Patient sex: M
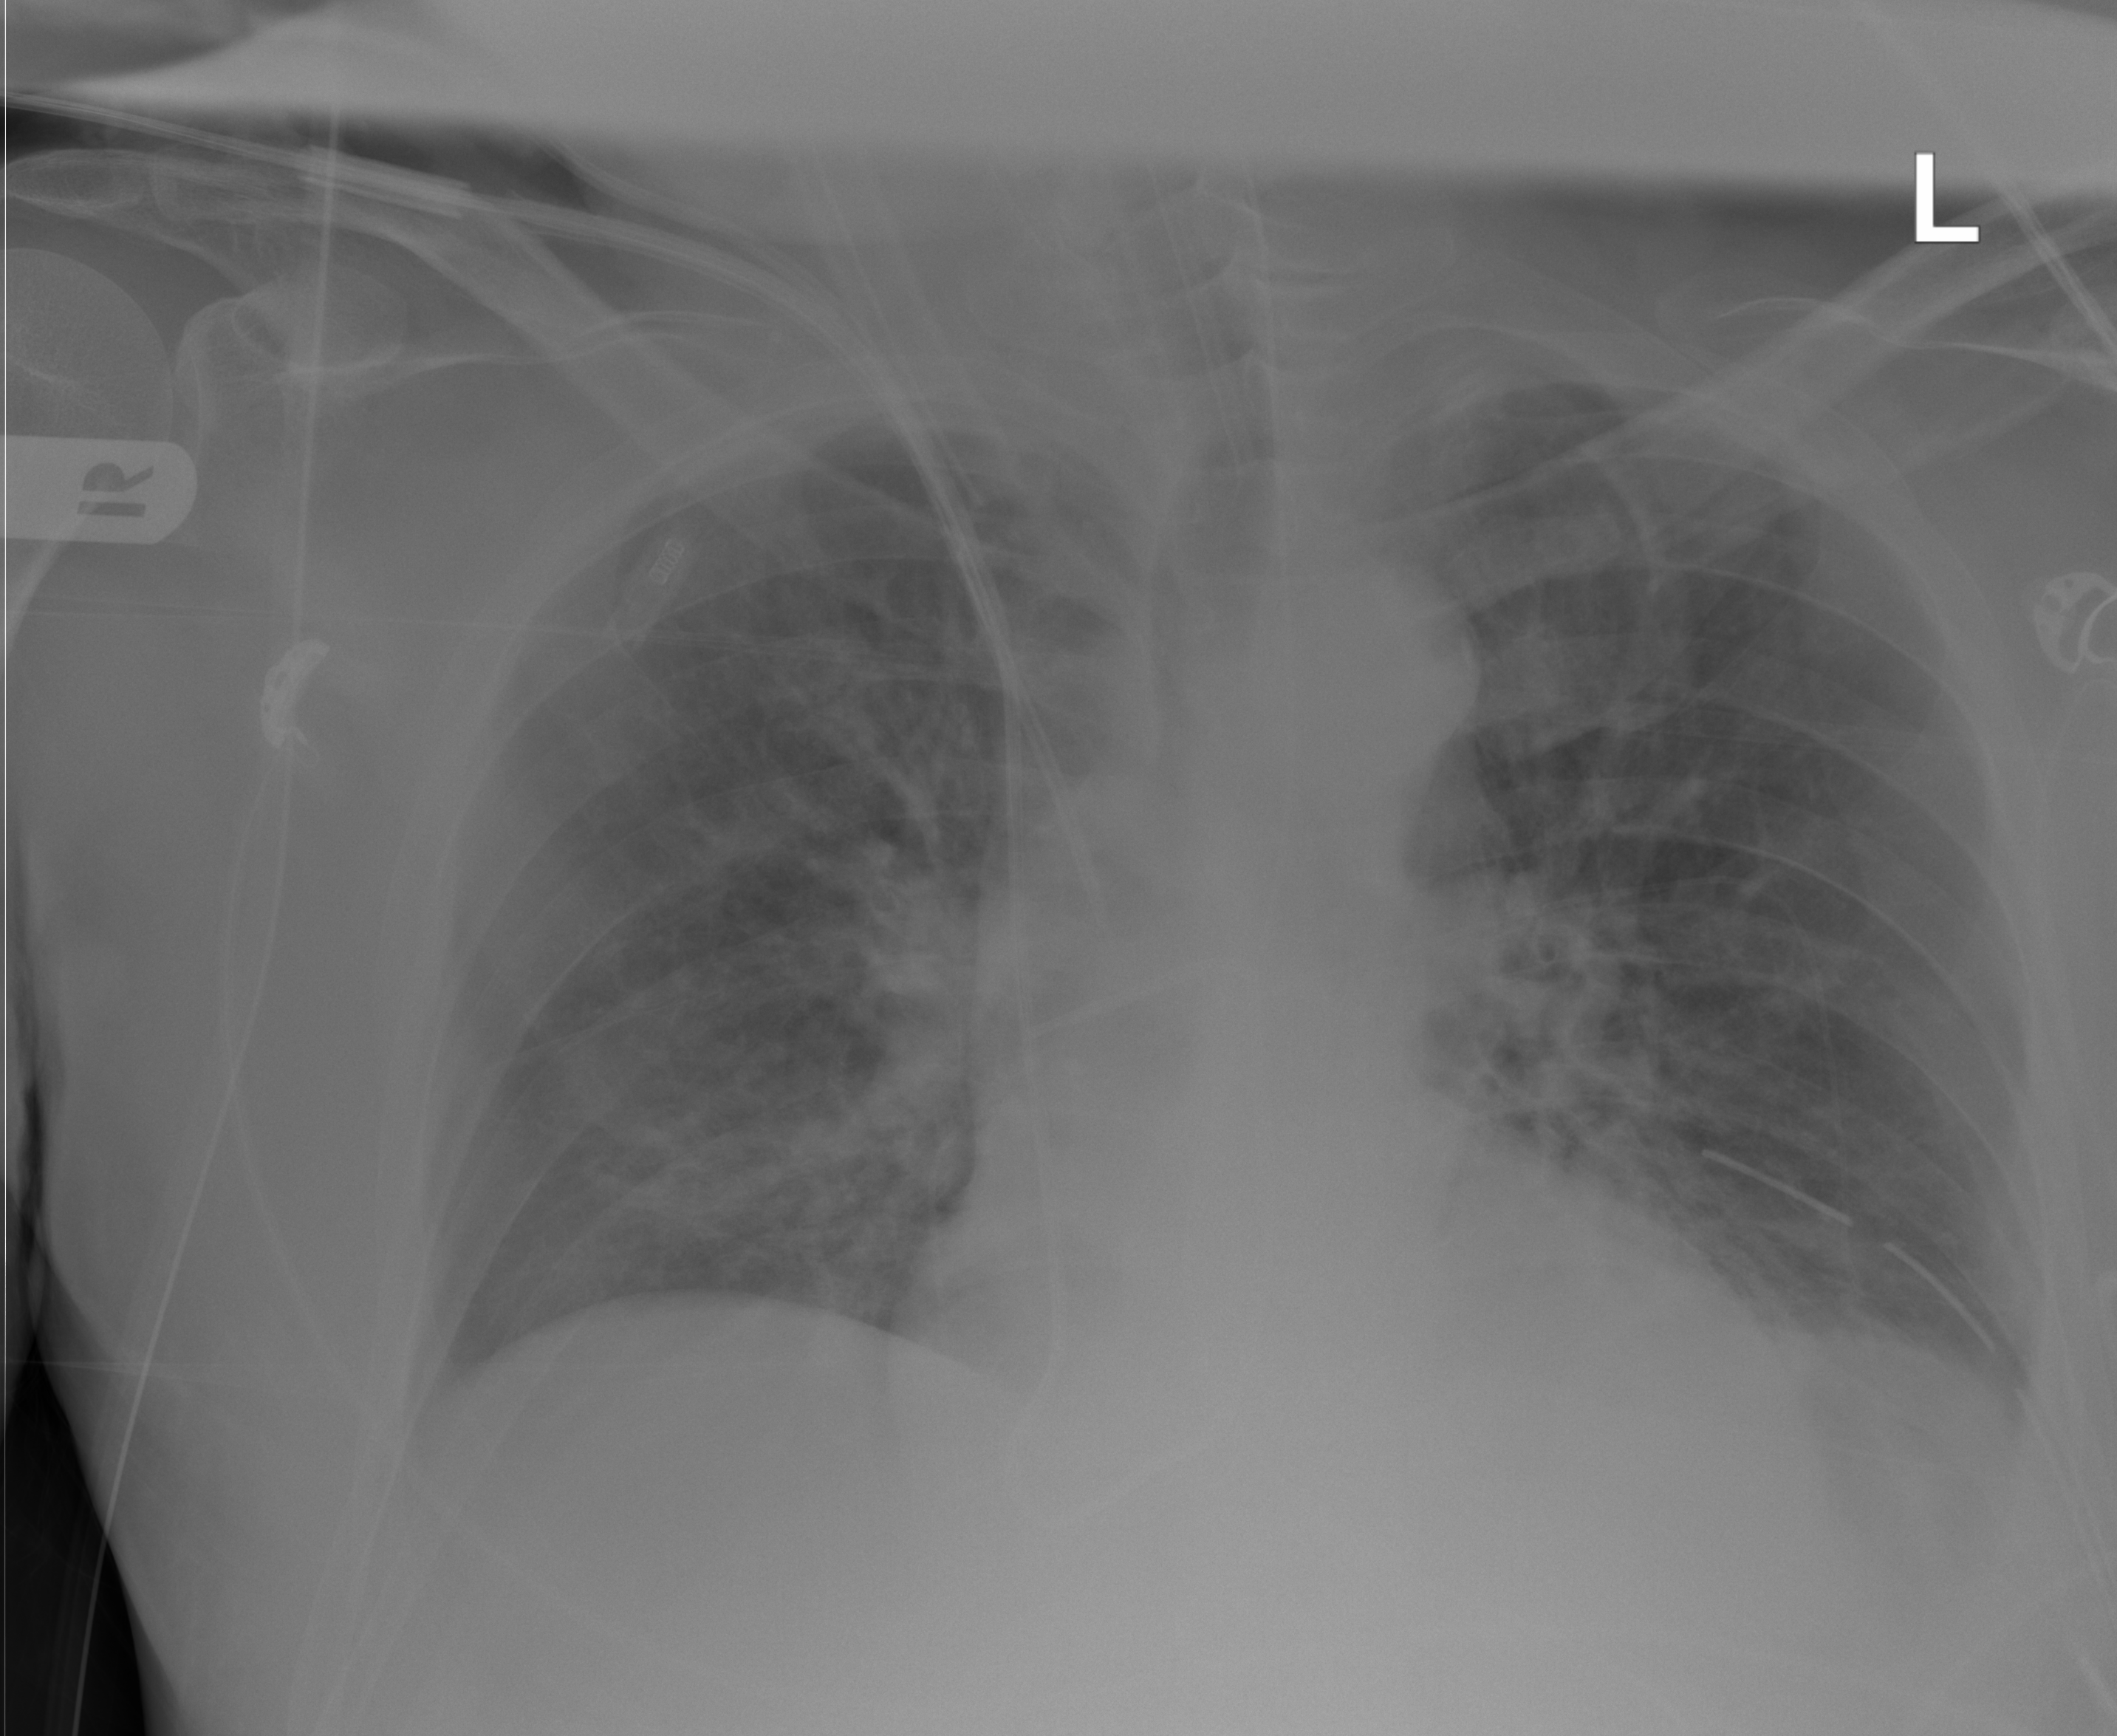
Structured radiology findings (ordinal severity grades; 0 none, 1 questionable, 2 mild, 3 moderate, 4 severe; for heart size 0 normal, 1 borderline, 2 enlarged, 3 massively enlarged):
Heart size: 2
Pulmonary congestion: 2
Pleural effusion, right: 0
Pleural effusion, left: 2
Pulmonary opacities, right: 2
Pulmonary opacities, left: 2
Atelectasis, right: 2
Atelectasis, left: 2